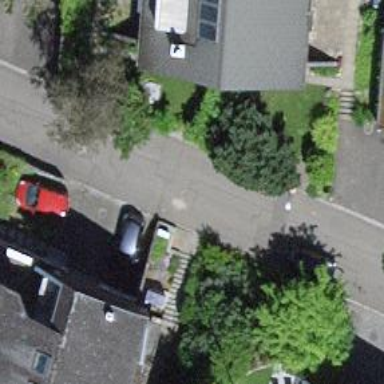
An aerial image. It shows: Residential road with asphalt surface.